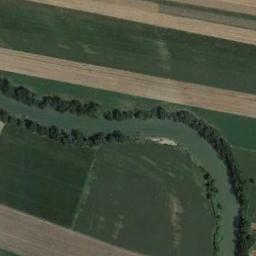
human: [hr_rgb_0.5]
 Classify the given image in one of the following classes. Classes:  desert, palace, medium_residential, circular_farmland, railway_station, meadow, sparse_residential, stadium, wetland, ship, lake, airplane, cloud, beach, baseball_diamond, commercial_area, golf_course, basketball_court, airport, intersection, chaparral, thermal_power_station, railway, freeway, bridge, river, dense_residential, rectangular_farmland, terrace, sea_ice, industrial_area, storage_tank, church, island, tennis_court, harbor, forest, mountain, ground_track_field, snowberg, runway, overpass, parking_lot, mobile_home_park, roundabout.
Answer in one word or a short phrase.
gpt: river